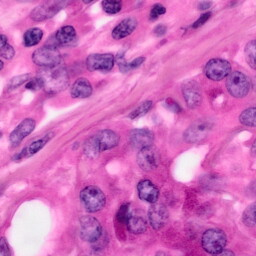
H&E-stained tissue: Pancreatic